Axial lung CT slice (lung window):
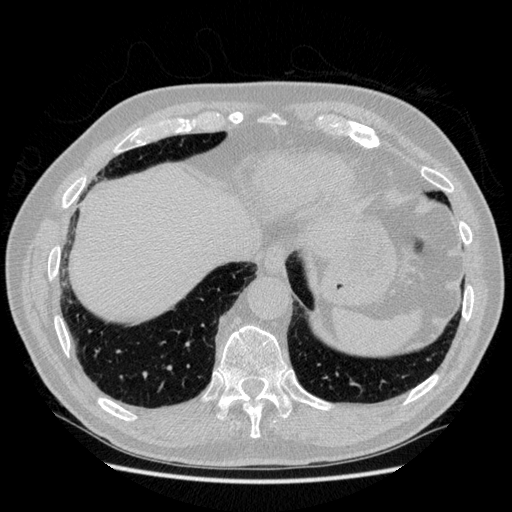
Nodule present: no